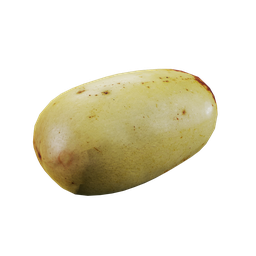
Label: nature